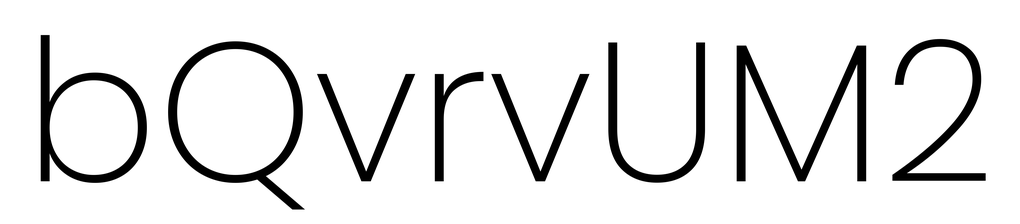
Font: Poppins-ExtraLight